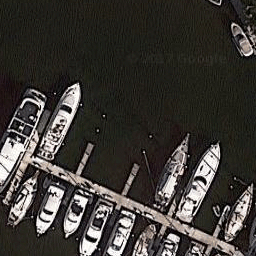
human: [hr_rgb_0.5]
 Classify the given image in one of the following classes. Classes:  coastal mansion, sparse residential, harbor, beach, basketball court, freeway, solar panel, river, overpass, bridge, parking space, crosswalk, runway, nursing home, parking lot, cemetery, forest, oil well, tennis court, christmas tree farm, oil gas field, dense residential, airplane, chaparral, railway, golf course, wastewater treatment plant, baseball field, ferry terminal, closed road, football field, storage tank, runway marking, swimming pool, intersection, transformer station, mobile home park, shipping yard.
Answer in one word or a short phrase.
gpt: harbor